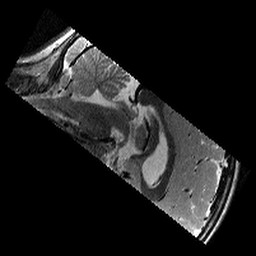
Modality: T2w
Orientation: sagittal
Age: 10
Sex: female
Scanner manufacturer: siemens
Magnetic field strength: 3 T
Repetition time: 9.23 s
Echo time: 0.067 s